Question: I have a layout in xml layout file.
At runtime, I wanna create 2 text view and them add into layout.
=> I cannot set width/height for 2 text view by my specific size.
If I set 'MATCH_PARENT', it's OK.
If I set by any specific size, it's only 'WRAP_CONTENT'
XML layout file:
'''
<LinearLayout xmlns:android="http://schemas.android.com/apk/res/android"
xmlns:tools="http://schemas.android.com/tools"
android:layout_width="match_parent"
android:layout_height="match_parent"
tools:context="com.example.androidsnipcode.MainActivity$PlaceholderFragment"
android:orientation="vertical"
android:id="@+id/mylayout">
</LinearLayout>
'''
Dimens.xml:
'''
<resources>
<!-- Default screen margins, per the Android Design guidelines. -->
<dimen name="activity_horizontal_margin">16dp</dimen>
<dimen name="activity_vertical_margin">16dp</dimen>
<dimen name="heigh">300dip</dimen>
<dimen name="width">600dip</dimen>
</resources>
'''
onCreate() of Activity.java:
'''
LinearLayout layout = (LinearLayout) findViewById(R.id.mylayout);
LinearLayout.LayoutParams layoutparams1 = new LinearLayout.LayoutParams(
LayoutParams.MATCH_PARENT, R.dimen.heigh);
TextView tv = new TextView(this);
tv.setLayoutParams(layoutparams1);
tv.setText("hello 1");
tv.setBackgroundColor(Color.CYAN);
layout.addView(tv);
LinearLayout.LayoutParams layoutparams2 = new LinearLayout.LayoutParams(
R.dimen.width, LayoutParams.MATCH_PARENT);
TextView tv2 = new TextView(this);
tv2.setLayoutParams(layoutparams2);
tv2.setText("hello 2");
tv2.setBackgroundColor(Color.MAGENTA);
layout.addView(tv2);
'''
Screen shot: height of first textview and width of second textview does not meet my expected (it's wrap content not my specific size)
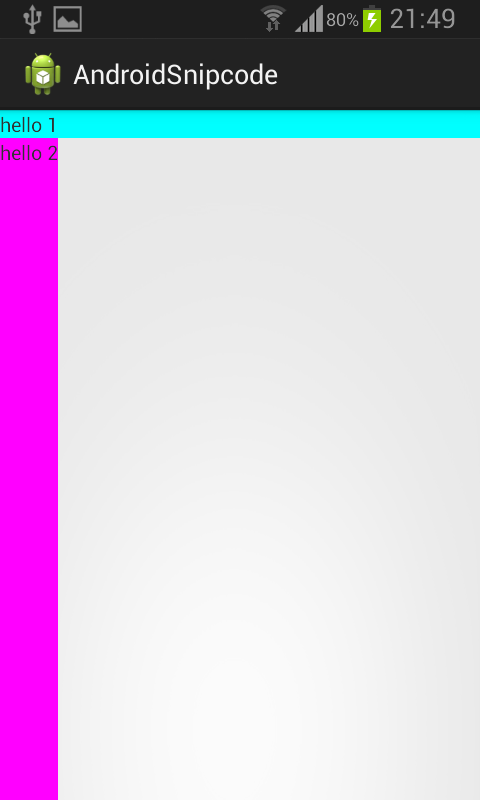
Answer: You can do like this. Width/Height should be a pixel value.
'''
ViewGroup.LayoutParams layoutParams = new ViewGroup.LayoutParams(
getResources().getDimensionPixelSize(R.dimen.width),100);
textView.setLayoutParams(layoutParams);
'''
You can Read from dimens resource or hardcode a pixel value.